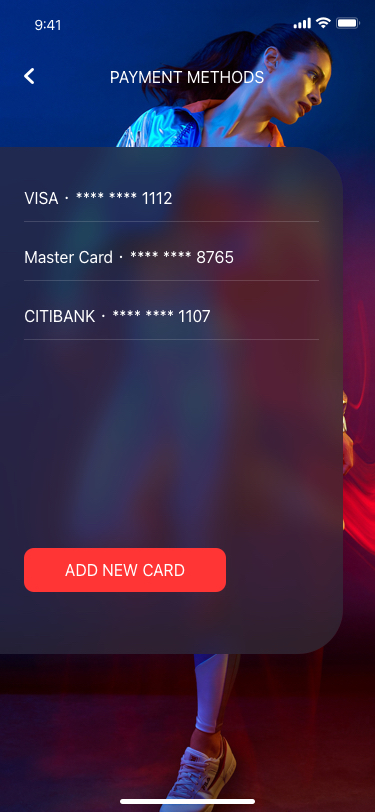
Text in this UI design:
VISA · **** **** 1112
Master Card · **** **** 8765
CITIBANK · **** **** 1107
ADD NEW CARD
PAYMENT METHODS